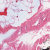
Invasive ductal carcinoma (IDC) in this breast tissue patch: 0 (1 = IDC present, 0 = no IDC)